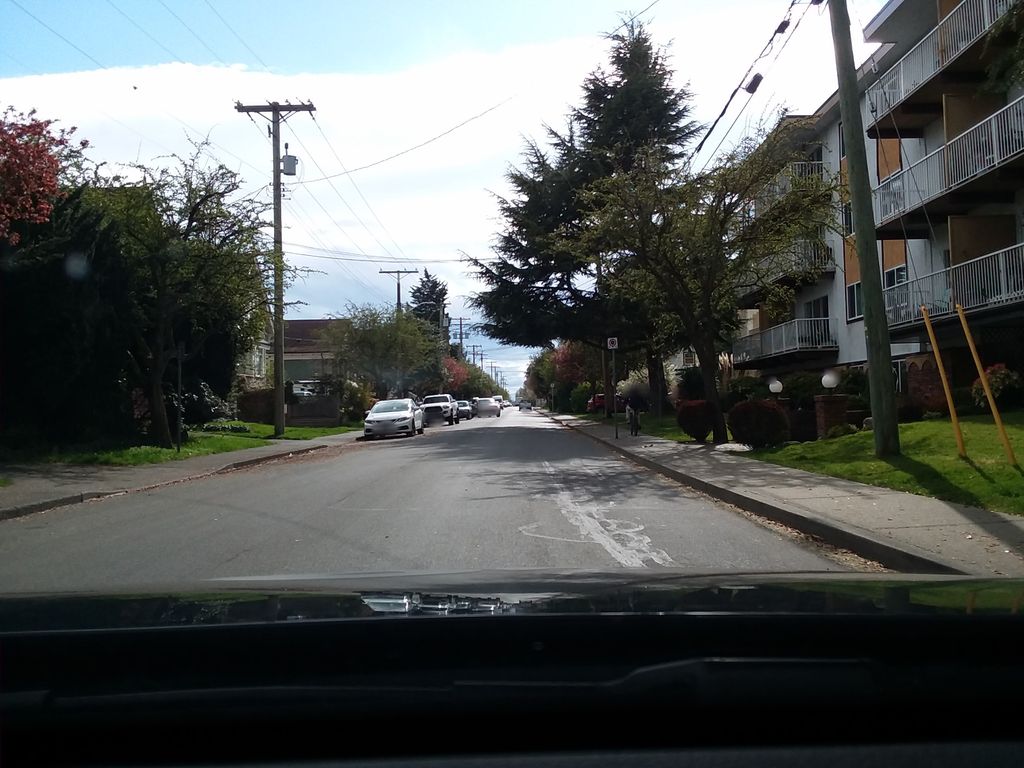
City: victoria